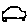
Label: car